Question: Writing a SQL query that should return the average charges for a preceding 91 day window. I truncate the date down to the first day of the week and expect the 91 day average to be the 91 days to this date.
However when validating it appears that the 91 day average is including the current week that I truncated.
Query:
'''
SELECT
week AS WEEK,
to_char(week,'ww-yyyy') AS Week_num
--Sum of the charges for the previous 91 days / 91 will give you avg charges per day for the last 91 days
--Need to count days regardless of if there are any charges on that day
,(SUM(CHARGES) OVER (ORDER BY WEEK RANGE INTERVAL '91' DAY PRECEDING))/91 MV_91_DAY_AVG
FROM
(
SELECT
--Truncate date down to first of week. Goal is to make 91 day preceding being at this date.
TRUNC(TRANS.ORIG_POST_DATE,'WW') AS WEEK
,SUM(TRANS.AMOUNT) AS CHARGES
FROM TRANS
WHERE
TRANS.DETAIL = "Charge"
GROUP BY TRUNC(TRANS.ORIG_POST_DATE,'WW')
)
ORDER BY WEEK
'''
Current output:

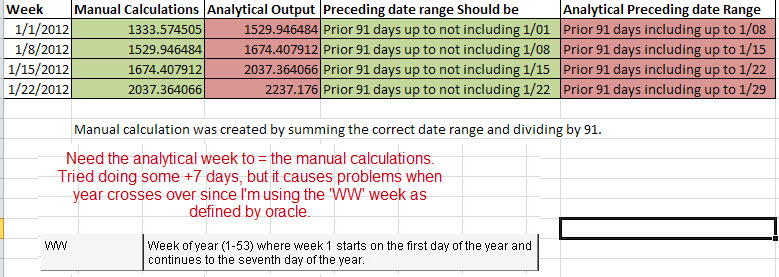
Answer: I think you want your window clause to be:
'''
(ORDER BY WEEK RANGE BETWEEN INTERVAL '91' DAY PRECEDING AND INTERVAL '1' DAY PRECEDING)
'''
in order to exclude the current week's charges.
You may also want to change the '91' to '92' to include an additional week at the beginning.